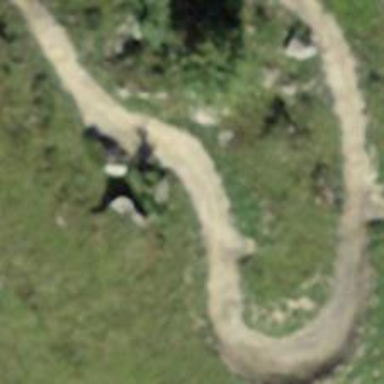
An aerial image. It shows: Unpaved path.